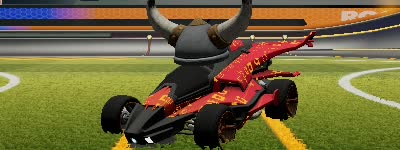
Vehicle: aftershock